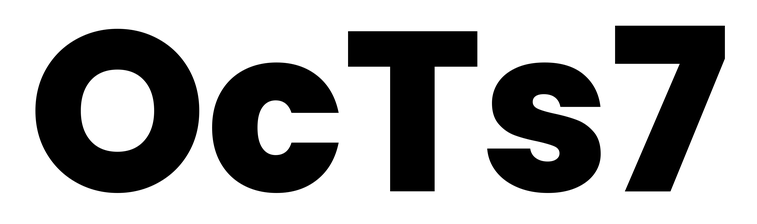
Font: Poppins-ExtraBold